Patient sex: M
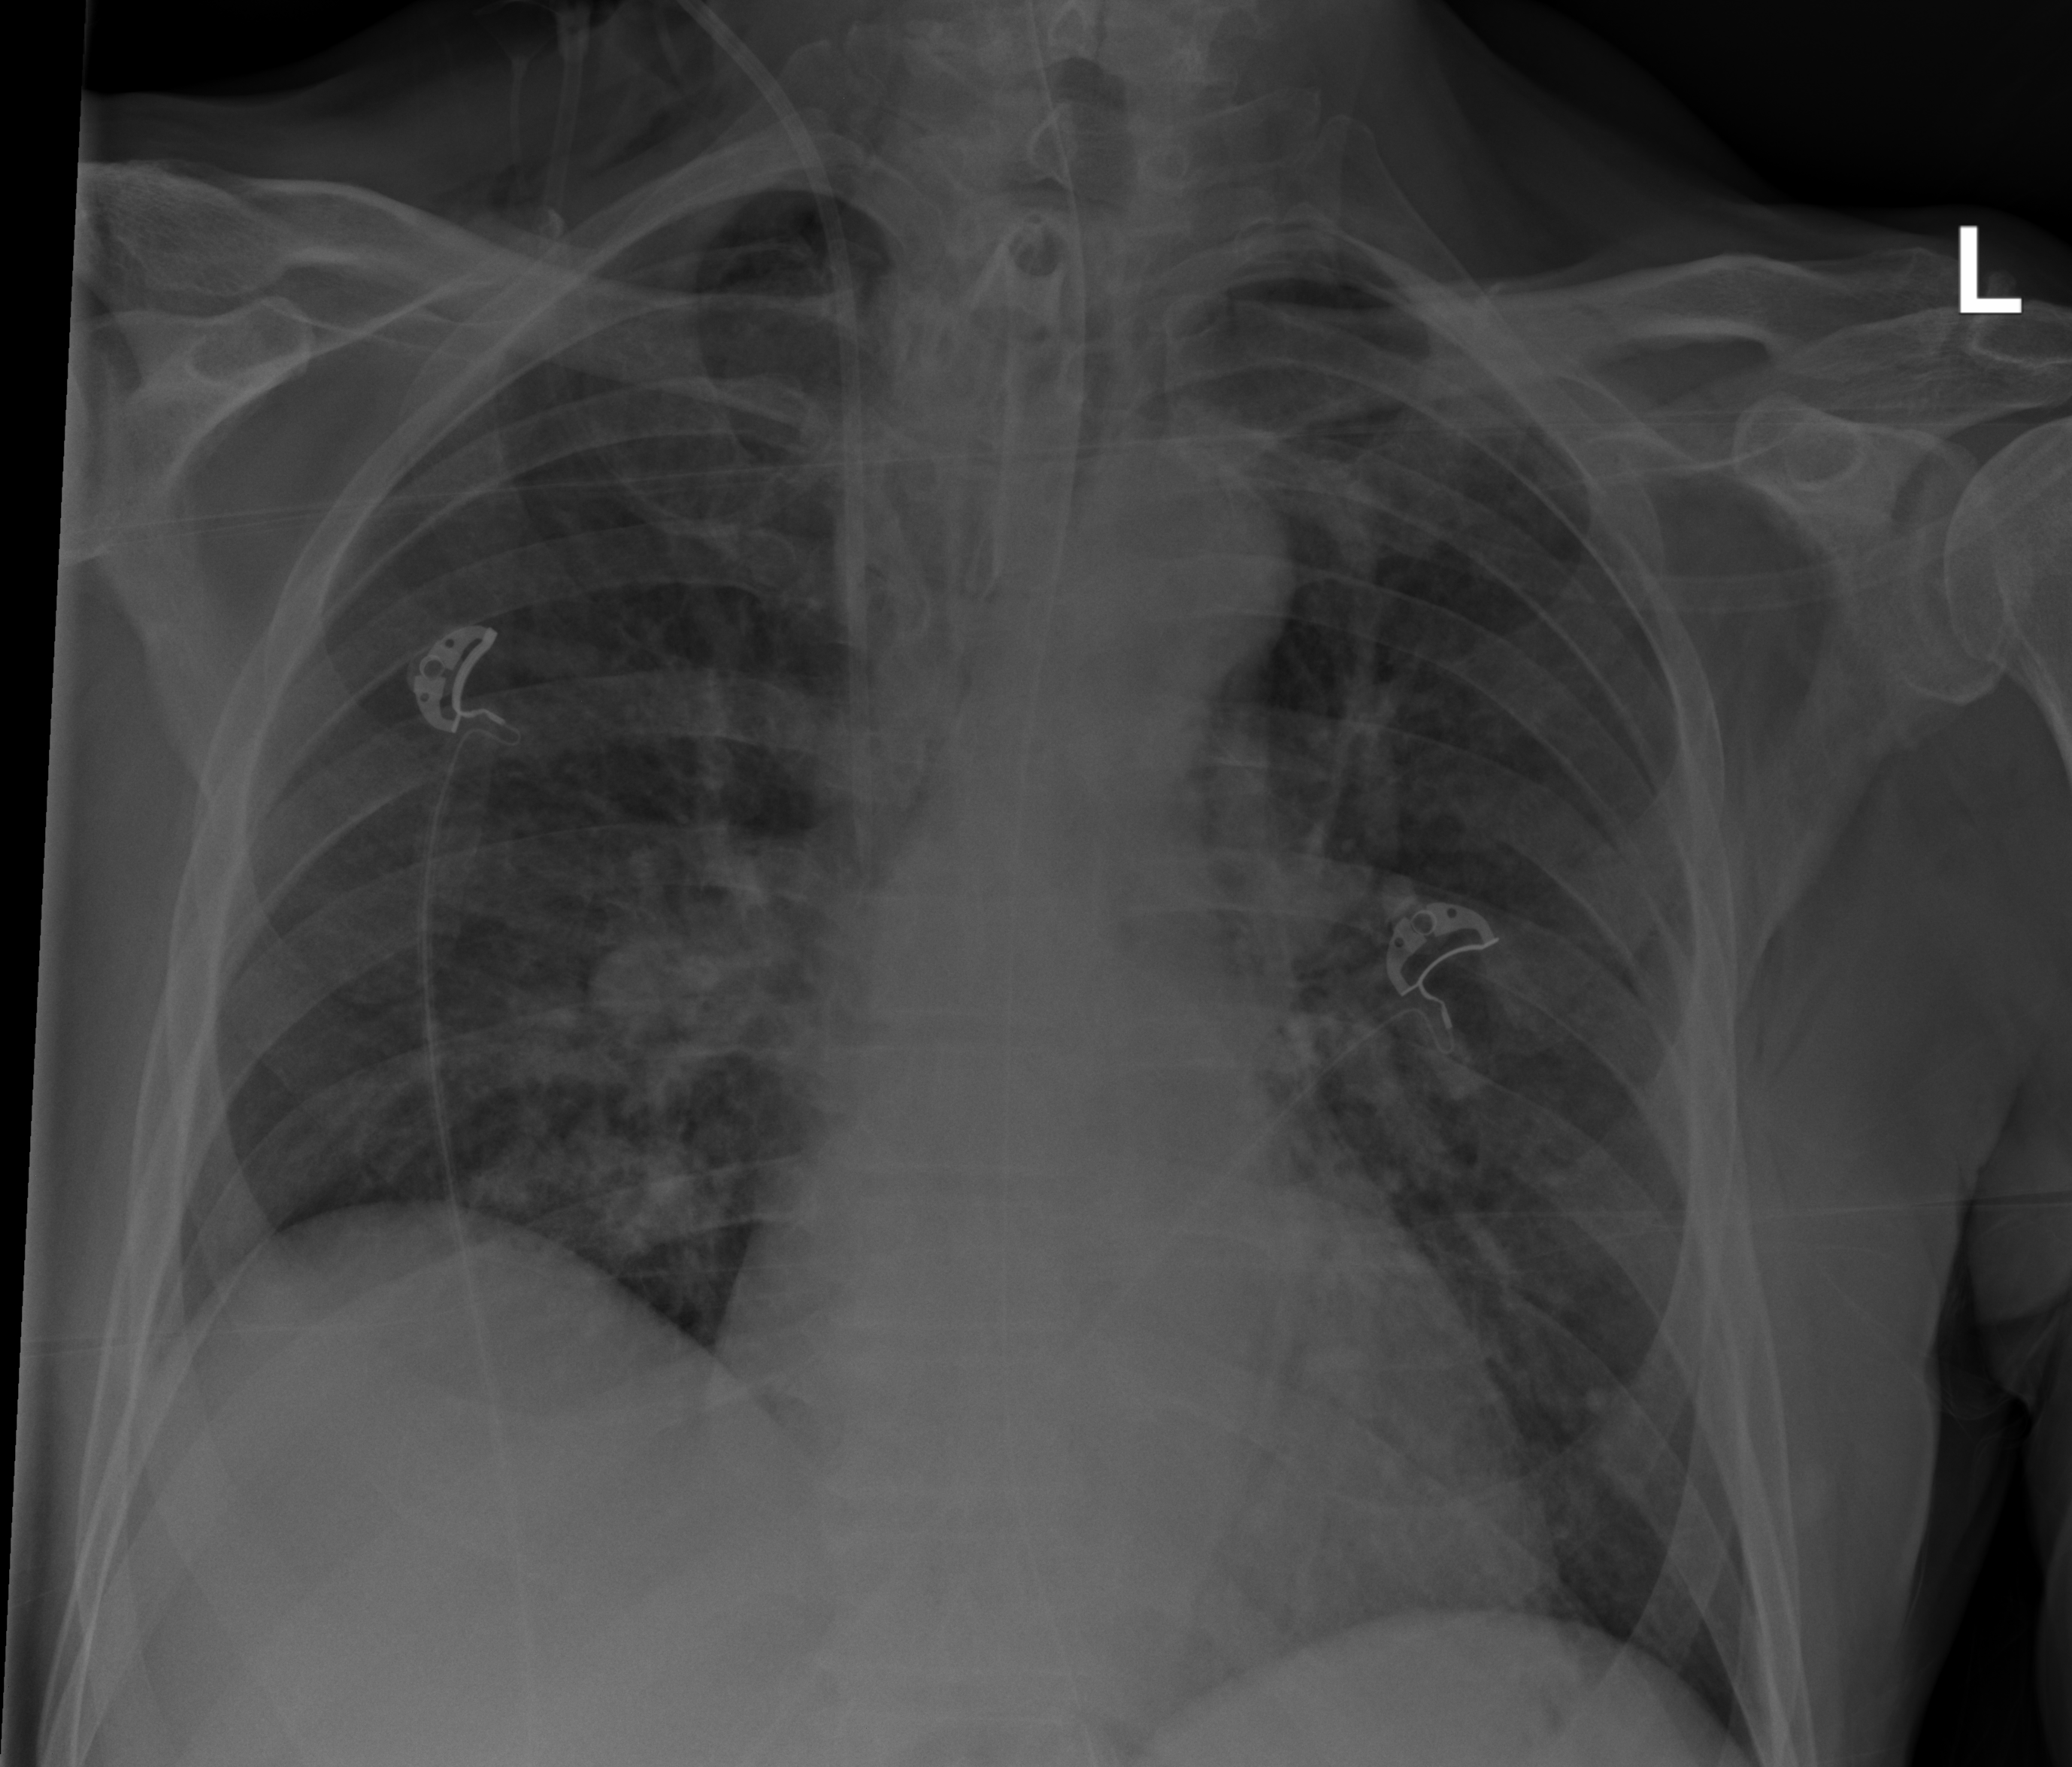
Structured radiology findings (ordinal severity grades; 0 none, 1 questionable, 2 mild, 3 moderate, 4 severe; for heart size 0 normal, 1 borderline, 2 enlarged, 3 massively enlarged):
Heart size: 0
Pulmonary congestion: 2
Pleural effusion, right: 0
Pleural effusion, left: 0
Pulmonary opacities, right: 2
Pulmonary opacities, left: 0
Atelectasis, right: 2
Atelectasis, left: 0